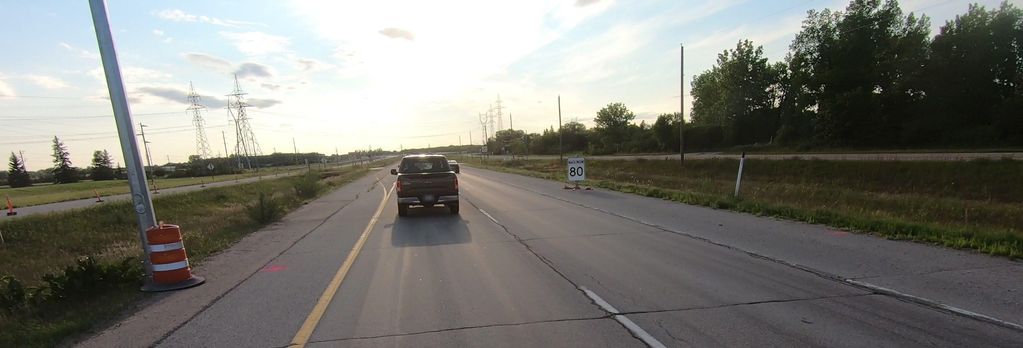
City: winnipeg